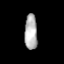
Tissue: prostate
Cell type: B cells
Senescence score: 0.7689
Nuclear area (px): 433
Mean DAPI intensity: 180.568